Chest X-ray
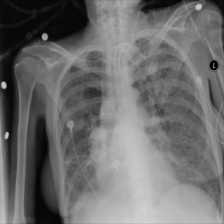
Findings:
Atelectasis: negative
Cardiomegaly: negative
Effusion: negative
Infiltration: negative
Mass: negative
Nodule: negative
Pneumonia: negative
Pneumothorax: negative
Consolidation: negative
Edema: negative
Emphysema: negative
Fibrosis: negative
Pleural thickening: negative
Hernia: negative